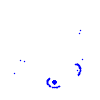
Particle: electron